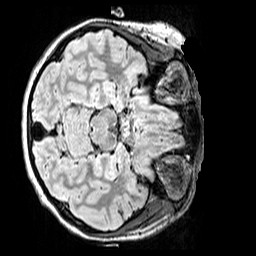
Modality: FLAIR
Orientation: axial
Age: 14
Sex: female
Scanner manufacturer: siemens
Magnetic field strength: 3 T
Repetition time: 5 s
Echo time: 0.388 s